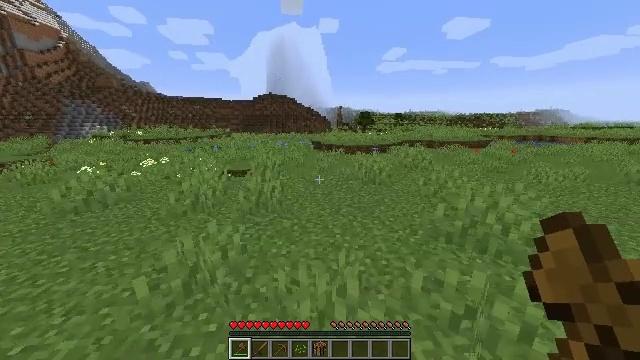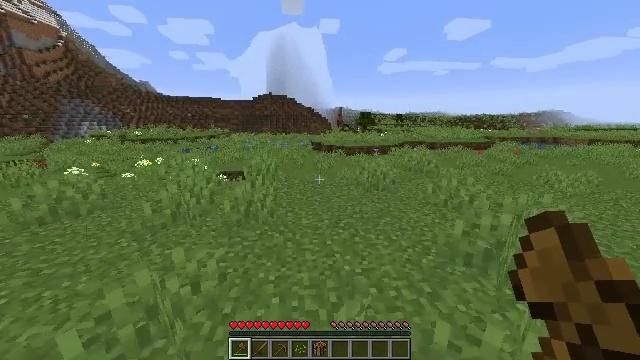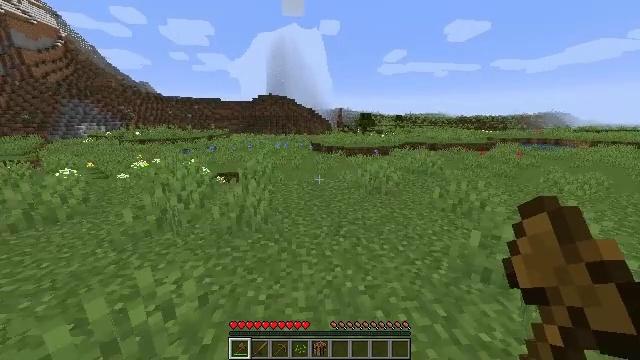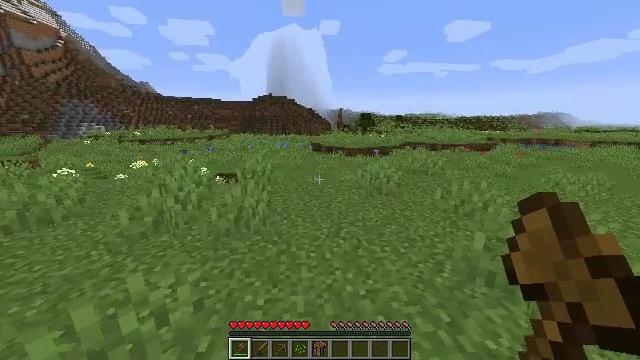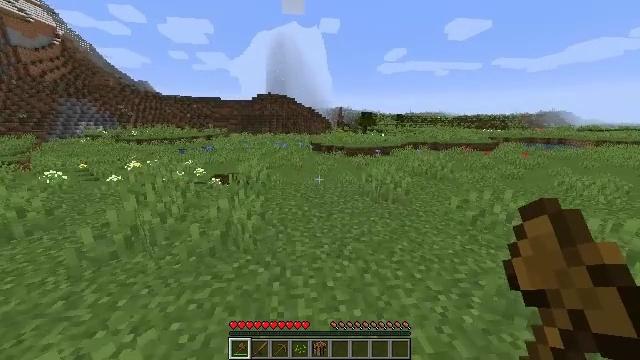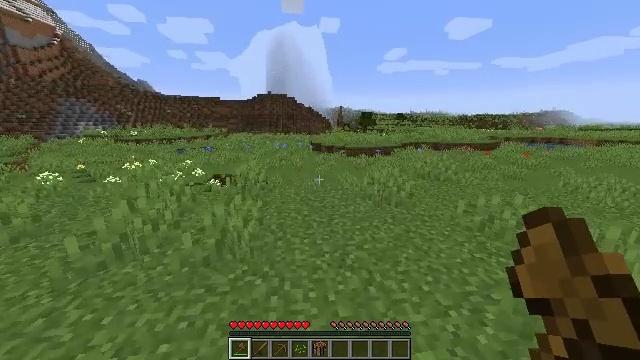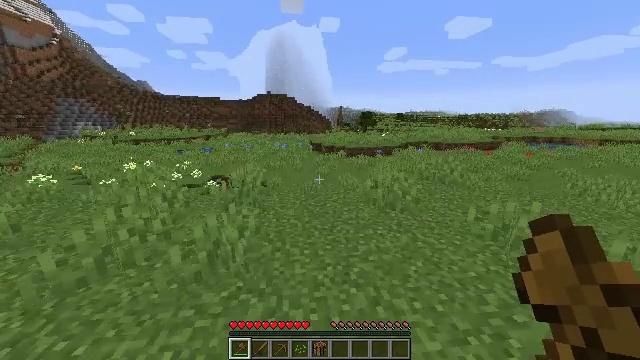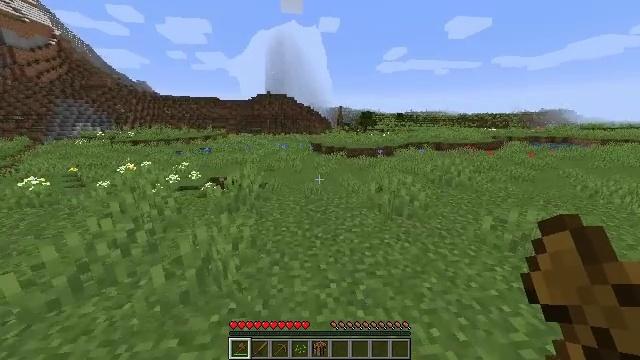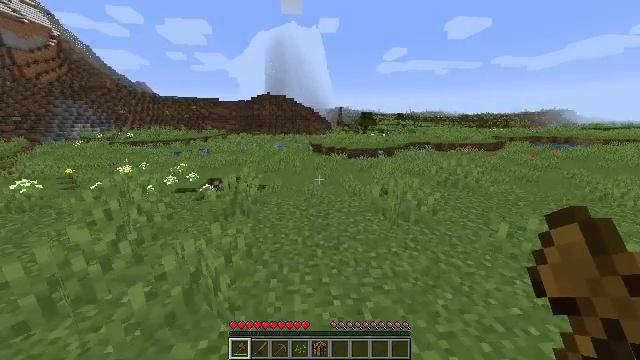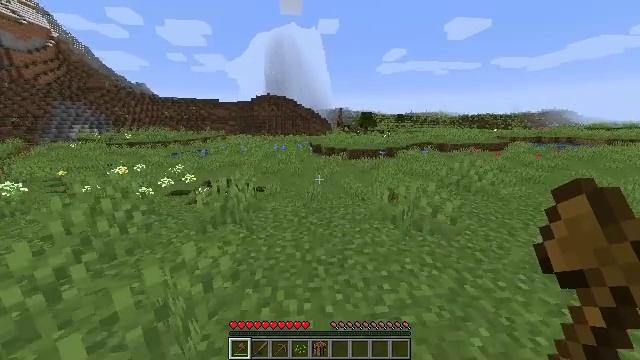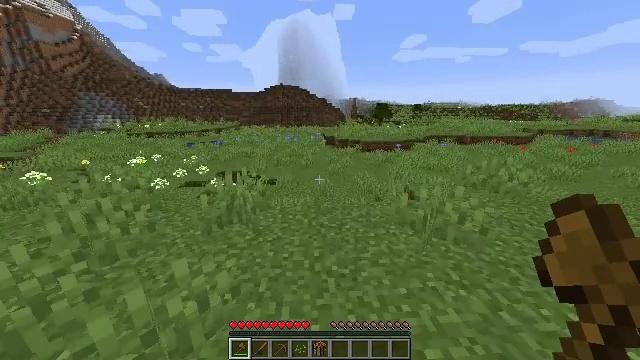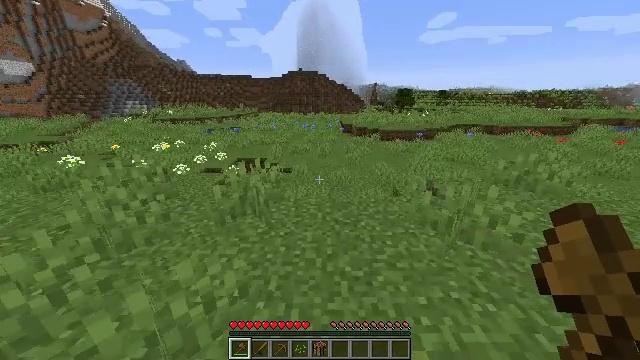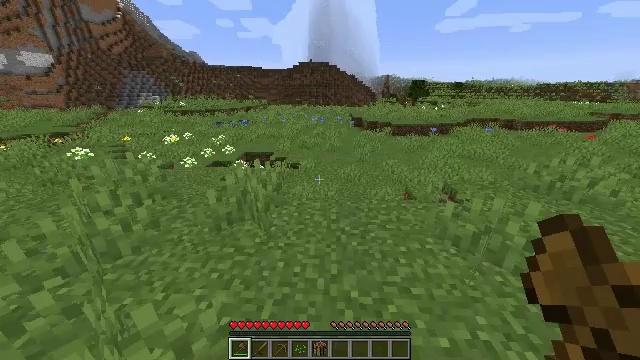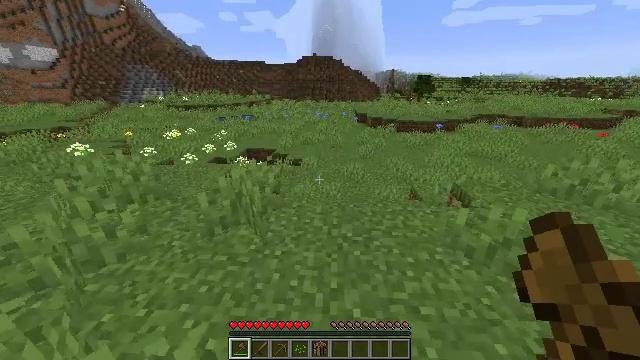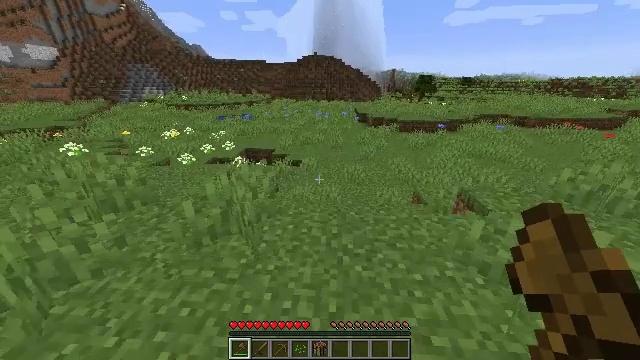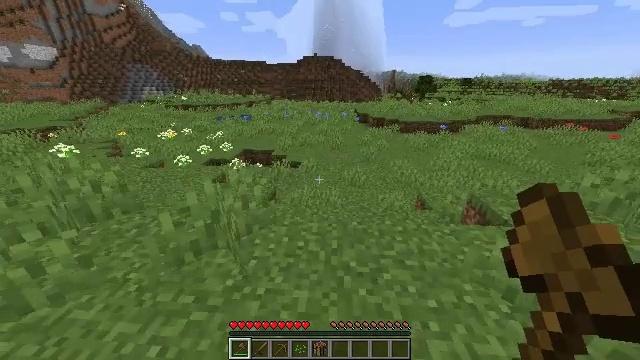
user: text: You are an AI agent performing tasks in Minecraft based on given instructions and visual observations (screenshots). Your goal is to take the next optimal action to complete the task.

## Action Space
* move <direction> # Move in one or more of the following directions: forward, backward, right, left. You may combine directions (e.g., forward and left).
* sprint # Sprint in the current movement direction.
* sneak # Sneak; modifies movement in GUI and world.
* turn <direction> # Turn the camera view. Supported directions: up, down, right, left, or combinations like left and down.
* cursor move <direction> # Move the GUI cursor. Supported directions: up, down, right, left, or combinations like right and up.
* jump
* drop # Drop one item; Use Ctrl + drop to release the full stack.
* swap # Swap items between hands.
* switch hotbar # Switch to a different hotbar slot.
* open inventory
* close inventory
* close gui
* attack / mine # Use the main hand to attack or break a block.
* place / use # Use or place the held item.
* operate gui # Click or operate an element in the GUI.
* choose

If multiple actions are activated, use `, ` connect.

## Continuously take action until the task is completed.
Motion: motion action
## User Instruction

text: Mine the pumpkin from the ground.
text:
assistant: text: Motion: move forward, sprint
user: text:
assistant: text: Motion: move forward, sprint
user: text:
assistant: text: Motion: move forward, sprint
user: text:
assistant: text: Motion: move forward, sprint
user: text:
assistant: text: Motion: move forward, sprint
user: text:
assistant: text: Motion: move forward, sprint
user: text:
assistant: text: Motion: move forward, sprint
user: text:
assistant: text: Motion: move forward, sprint
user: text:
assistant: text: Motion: move forward, sprint
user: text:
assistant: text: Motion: move forward, sprint, turn left and down
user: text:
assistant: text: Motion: move forward, sprint, turn left and down
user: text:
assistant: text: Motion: move forward, turn left and down
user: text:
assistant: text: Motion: move forward, turn down
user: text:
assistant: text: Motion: move forward
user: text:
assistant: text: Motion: move forward
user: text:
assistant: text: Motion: move forward
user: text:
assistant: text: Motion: move forward
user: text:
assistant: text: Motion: move forward
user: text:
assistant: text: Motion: move forward
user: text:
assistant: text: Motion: move forward
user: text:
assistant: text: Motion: move forward
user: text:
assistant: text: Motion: move forward
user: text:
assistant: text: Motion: move forward
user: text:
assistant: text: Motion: move forward, turn left
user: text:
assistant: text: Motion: move forward, turn left
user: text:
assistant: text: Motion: move forward, turn left and up
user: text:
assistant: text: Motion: move forward, turn left and up
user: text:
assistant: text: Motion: move forward, turn left and up
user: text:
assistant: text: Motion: move forward, turn left and up
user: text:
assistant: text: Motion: move forward